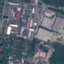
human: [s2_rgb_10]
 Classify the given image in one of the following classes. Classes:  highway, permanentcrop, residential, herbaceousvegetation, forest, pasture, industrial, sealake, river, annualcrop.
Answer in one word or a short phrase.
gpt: Industrial